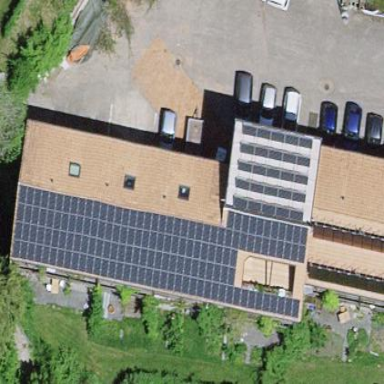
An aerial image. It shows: Solar-powered generator using photovoltaic technology. This small installation generates electricity through solar photovoltaic panels.